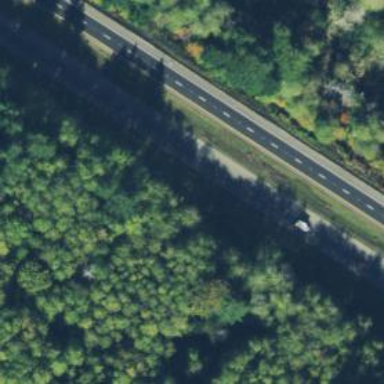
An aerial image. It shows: Trunk highway with expressway features.